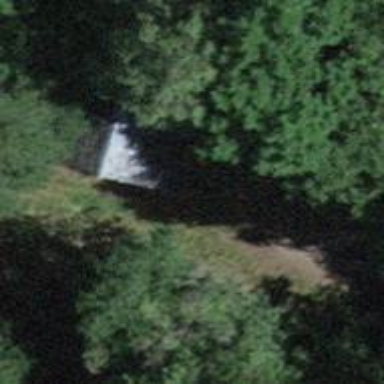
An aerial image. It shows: Rural barn.